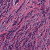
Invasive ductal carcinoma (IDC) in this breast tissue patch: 1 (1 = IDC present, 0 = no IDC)